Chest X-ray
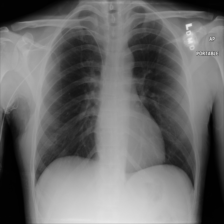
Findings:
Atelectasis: negative
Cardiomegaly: negative
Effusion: negative
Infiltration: negative
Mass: negative
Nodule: negative
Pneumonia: negative
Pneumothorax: negative
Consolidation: negative
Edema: negative
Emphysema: negative
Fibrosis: negative
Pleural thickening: negative
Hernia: negative